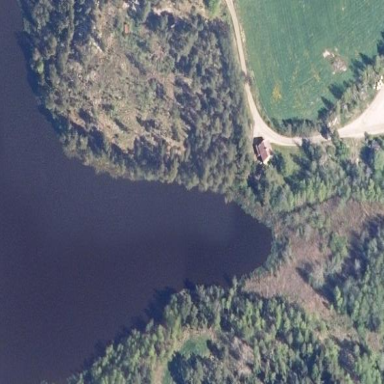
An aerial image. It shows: Serene lake surrounded by nature.